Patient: sex M, age 60
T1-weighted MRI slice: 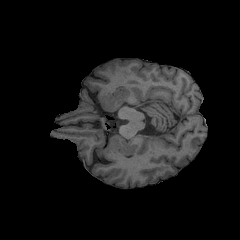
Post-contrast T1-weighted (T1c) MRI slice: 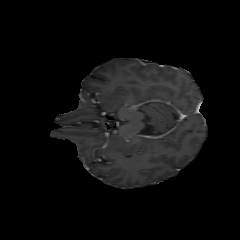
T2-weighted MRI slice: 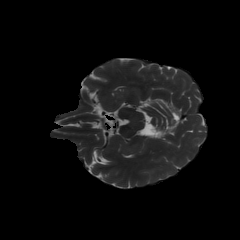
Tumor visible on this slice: no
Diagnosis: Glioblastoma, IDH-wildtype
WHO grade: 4